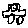
Label: car